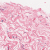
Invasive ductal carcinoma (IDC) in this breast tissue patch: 0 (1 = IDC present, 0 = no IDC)